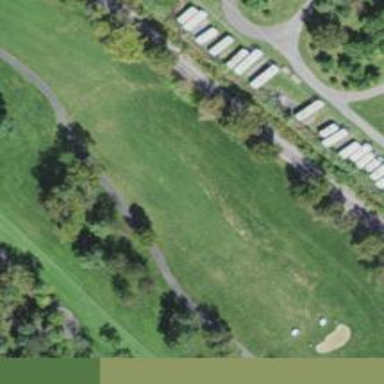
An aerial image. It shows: Asphalt service road used as golf cart path.